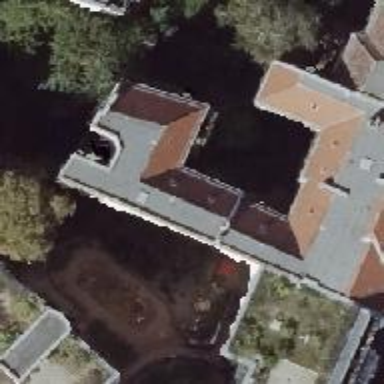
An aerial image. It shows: Residential building with distinctive double saltbox roof shape.